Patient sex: M
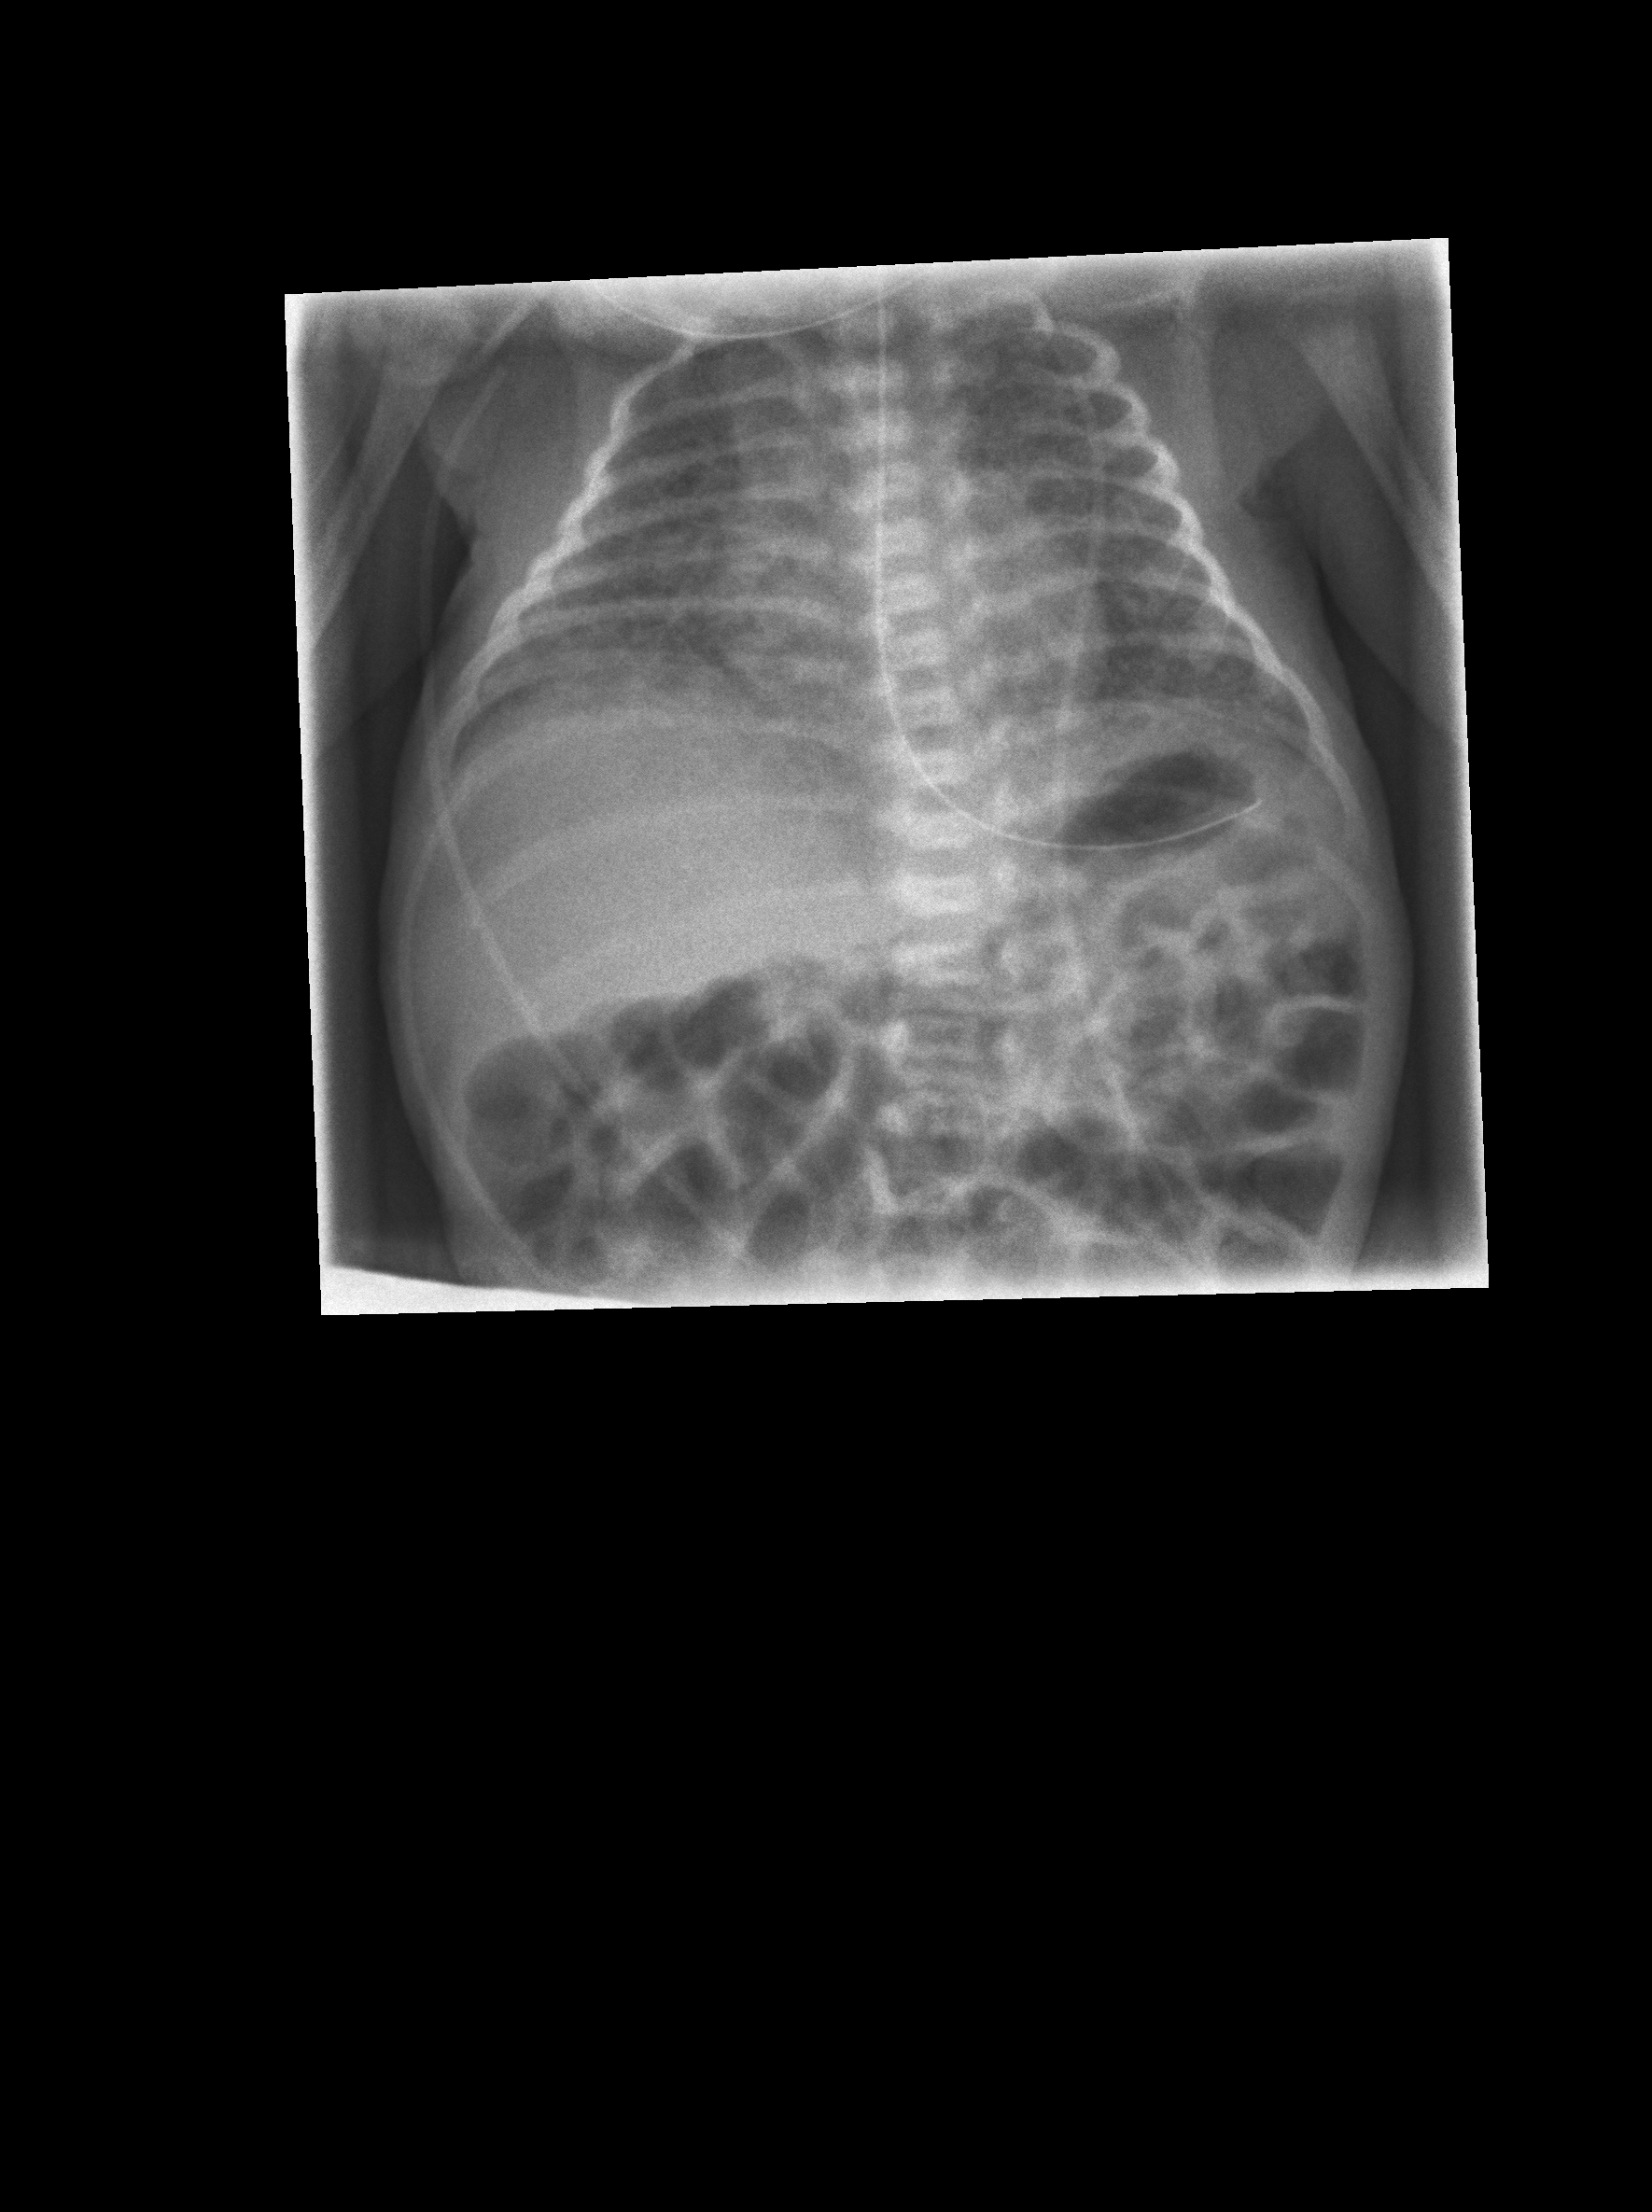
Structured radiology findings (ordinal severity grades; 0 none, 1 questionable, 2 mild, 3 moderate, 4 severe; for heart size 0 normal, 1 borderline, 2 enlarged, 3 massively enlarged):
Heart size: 0
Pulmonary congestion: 0
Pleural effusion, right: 0
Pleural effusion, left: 0
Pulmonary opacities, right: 2
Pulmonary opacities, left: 2
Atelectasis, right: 0
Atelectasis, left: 0